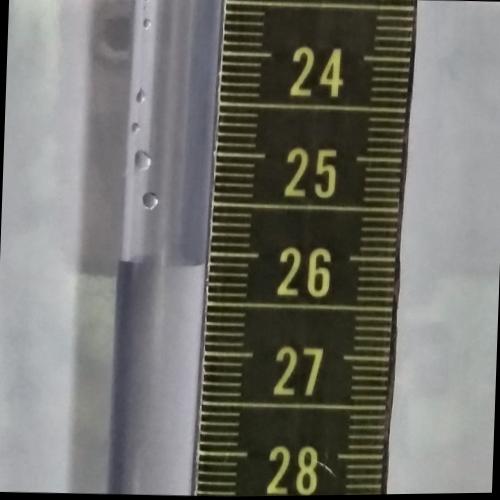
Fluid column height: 26.1 cm